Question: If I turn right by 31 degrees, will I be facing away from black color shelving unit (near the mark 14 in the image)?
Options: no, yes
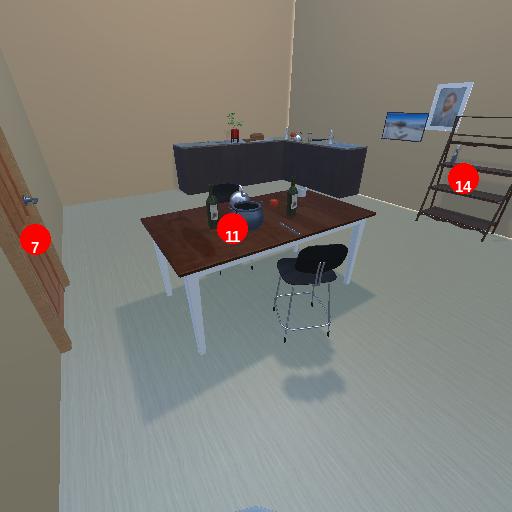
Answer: no